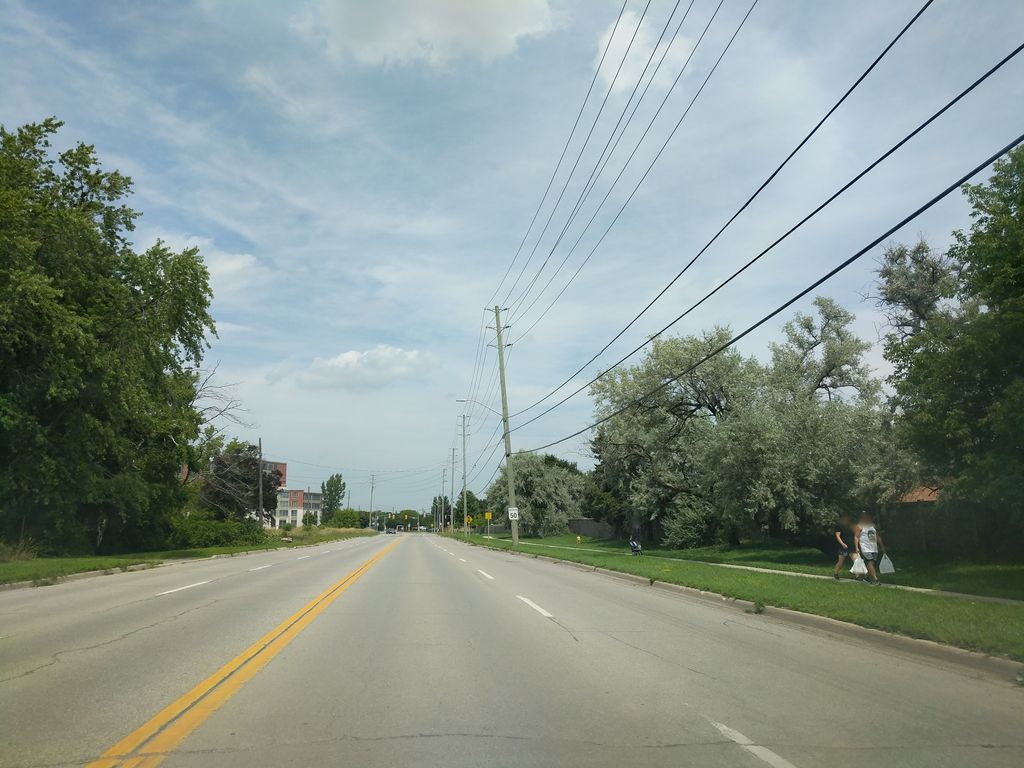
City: toronto